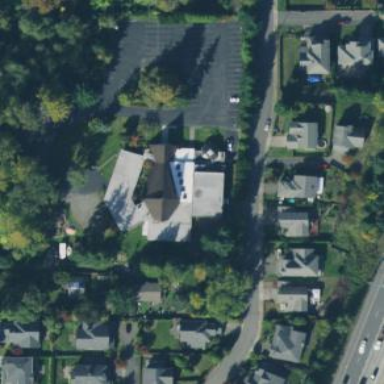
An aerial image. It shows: Beautiful church building.